Interaction volume radius: 10 \u00c5
Interaction volume height: 10 \u00c5
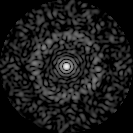
Disorder parameter: 0.8359